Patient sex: M
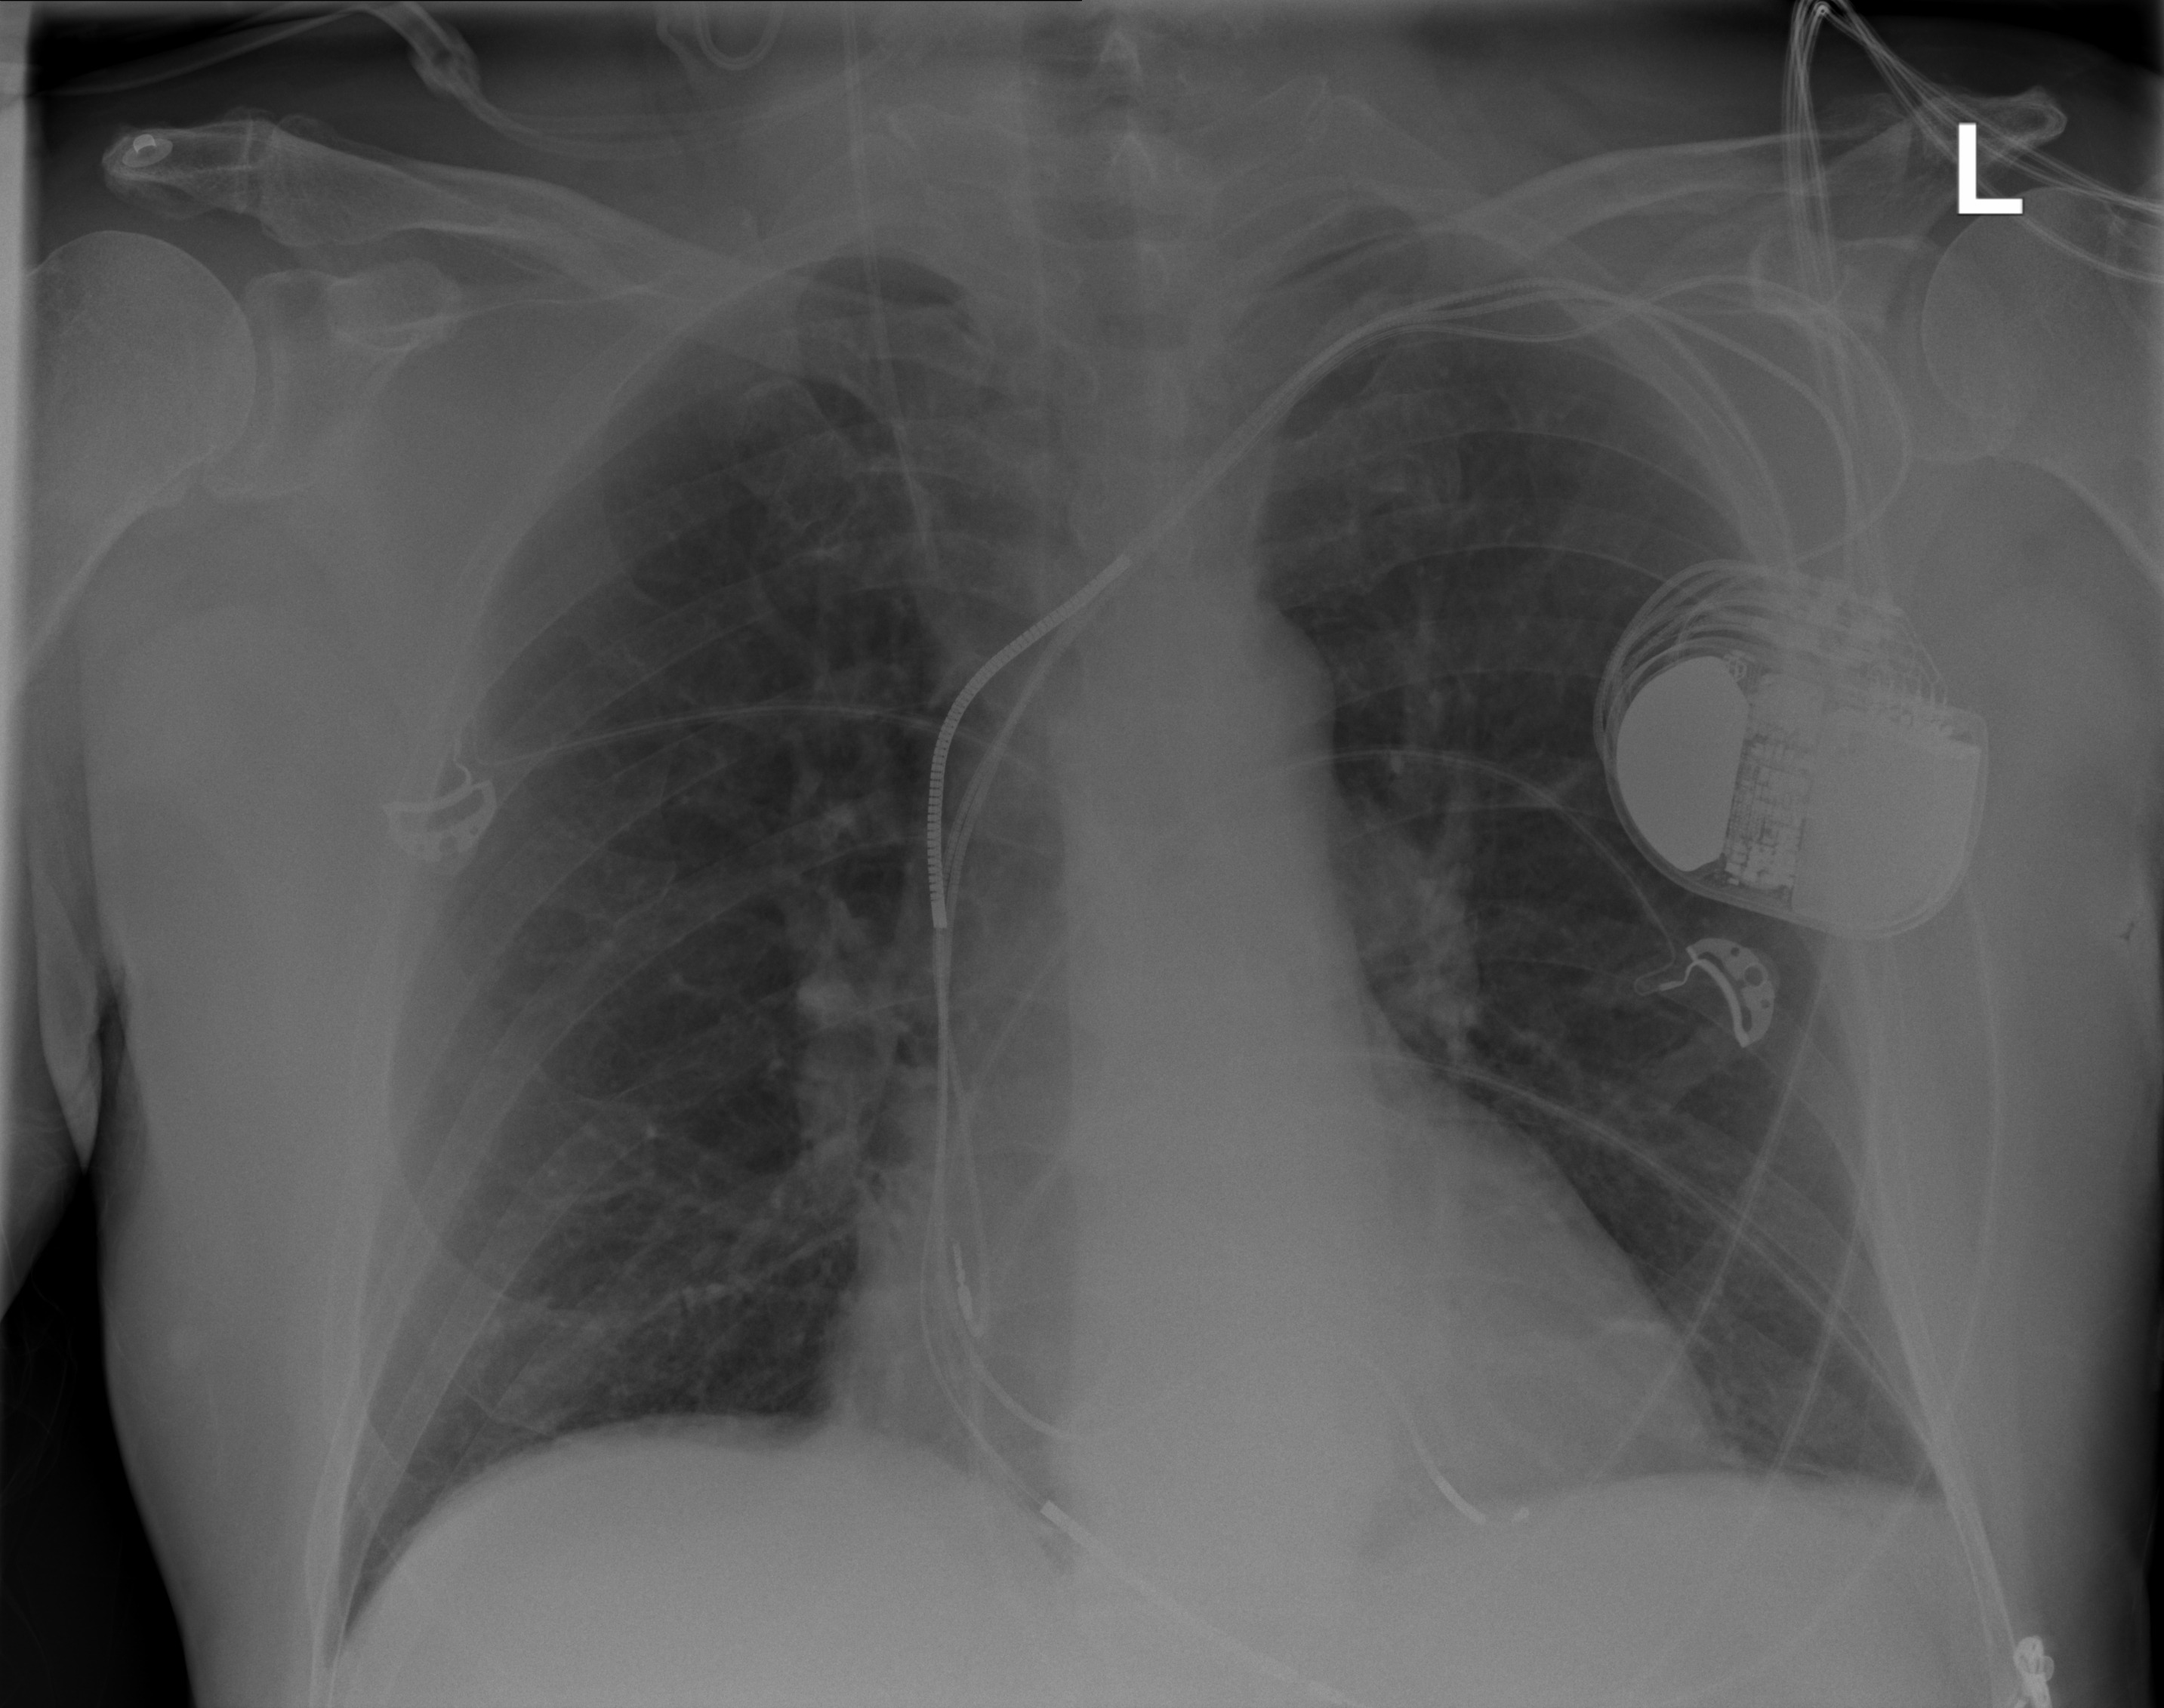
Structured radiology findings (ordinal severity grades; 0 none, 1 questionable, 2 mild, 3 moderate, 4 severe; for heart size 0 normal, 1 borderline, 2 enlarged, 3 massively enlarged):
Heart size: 0
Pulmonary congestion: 0
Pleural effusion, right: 0
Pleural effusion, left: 0
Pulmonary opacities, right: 0
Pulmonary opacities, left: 0
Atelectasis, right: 0
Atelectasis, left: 0